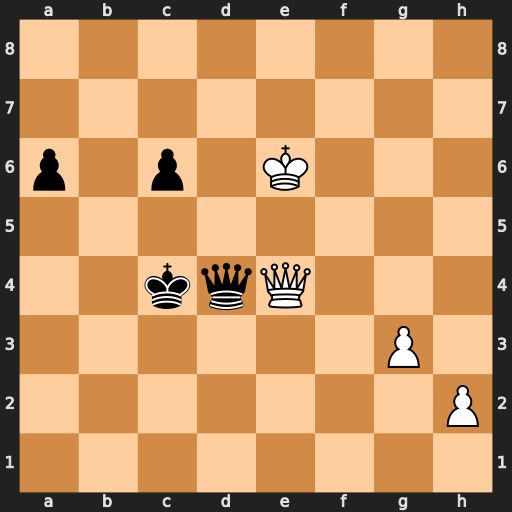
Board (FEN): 8/8/p1p1K3/8/2kqQ3/6P1/7P/8
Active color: w
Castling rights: -
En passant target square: -
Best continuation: Qxd4+ Kxd4 h4 c5 h5 c4 h6 c3 h7 c2 h8=Q+